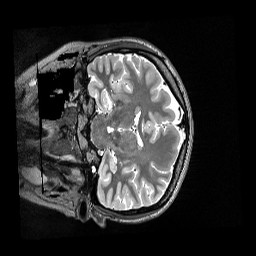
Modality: T2w
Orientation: coronal
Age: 20
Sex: female
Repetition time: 3.2 s
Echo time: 0.563 s